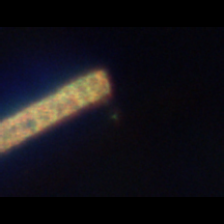
Taxon: Guinardia
Group: Diatoms